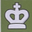
Piece: wK